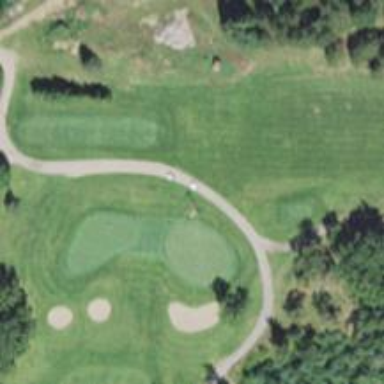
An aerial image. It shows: View of golf hole.